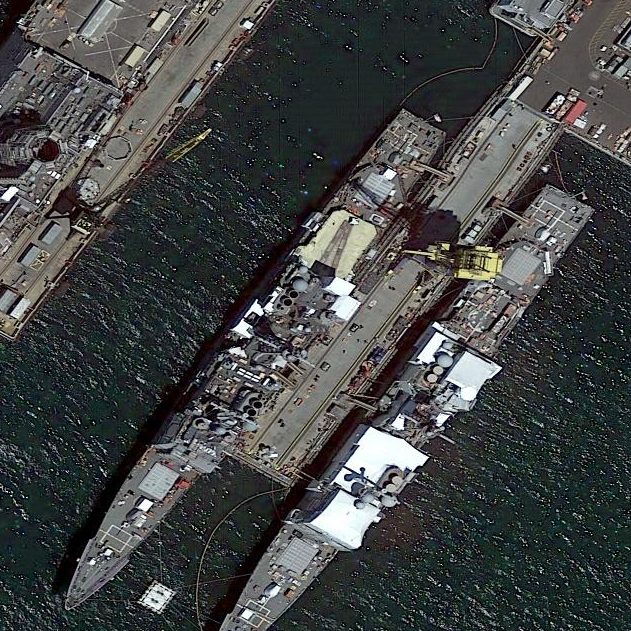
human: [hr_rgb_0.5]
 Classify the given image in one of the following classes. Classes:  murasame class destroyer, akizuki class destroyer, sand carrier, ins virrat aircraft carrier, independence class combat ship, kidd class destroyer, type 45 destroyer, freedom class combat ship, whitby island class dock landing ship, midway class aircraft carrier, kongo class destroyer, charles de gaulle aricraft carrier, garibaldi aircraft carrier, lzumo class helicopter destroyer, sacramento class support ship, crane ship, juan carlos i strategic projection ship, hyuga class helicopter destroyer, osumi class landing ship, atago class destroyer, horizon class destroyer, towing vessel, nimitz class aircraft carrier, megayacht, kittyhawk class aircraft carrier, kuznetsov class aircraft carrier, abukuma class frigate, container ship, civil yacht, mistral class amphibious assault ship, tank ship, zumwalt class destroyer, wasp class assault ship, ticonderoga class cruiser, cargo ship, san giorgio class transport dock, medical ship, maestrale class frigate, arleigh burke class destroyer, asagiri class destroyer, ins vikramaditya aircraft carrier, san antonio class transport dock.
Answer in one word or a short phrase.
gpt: Ticonderoga class cruiser